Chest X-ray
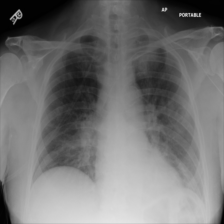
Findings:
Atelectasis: negative
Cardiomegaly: negative
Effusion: negative
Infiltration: negative
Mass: negative
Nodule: negative
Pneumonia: negative
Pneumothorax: negative
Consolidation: negative
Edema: negative
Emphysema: negative
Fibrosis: negative
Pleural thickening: negative
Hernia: negative